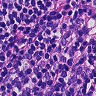
Metastatic tissue present: yes